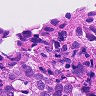
Metastatic tissue present: yes